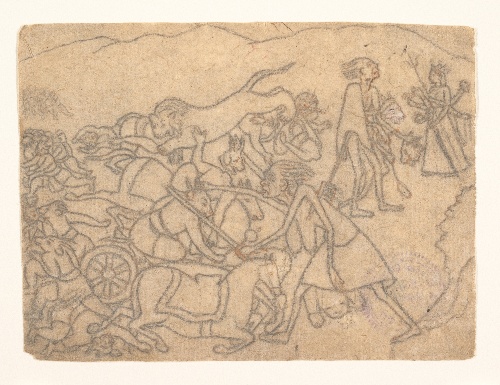
Date: ca. 1780
Object type: Drawing
Classification: Paintings
Medium: Graphite and ink on paper
Culture: India (Himachal Pradesh, Guler)
Dimensions: 5 5/8 x 7 9/16 in. (14.3 x 19.2 cm)
Department: Asian Art
Credit line: Purchase, The Research Institute of the Scripps Clinic Gift, in honor of Lita Annenberg Hazen and Arthur Ochs Sulzberger Gift, 1995
Accession year: 1995
Repository: Metropolitan Museum of Art, New York, NY
Tags: Durga|Hinduism|Horses|Lions|Battles